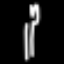
Label: fork